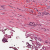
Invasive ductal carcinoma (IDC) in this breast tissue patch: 0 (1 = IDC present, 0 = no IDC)